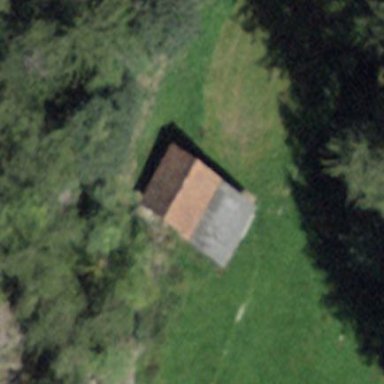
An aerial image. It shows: Rural barn.